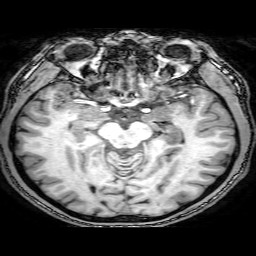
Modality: T1w
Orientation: coronal
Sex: male
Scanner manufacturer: philips
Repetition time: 0.008101 s
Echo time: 0.00372 s